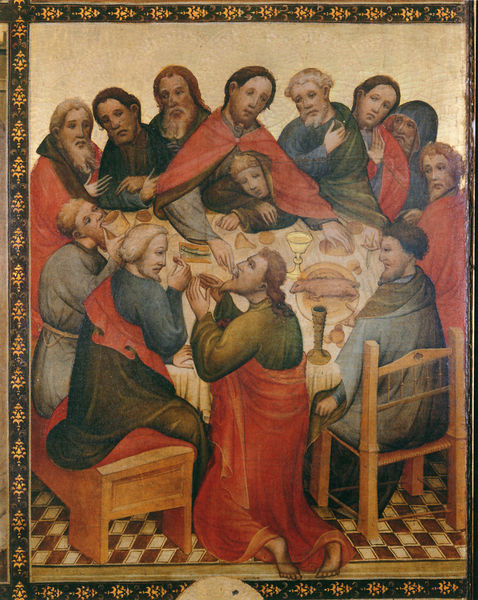
Titel: Goldene Tafel, Abendmahl (Innenseite des äußeren rechten Flügels)
Institution: Hannover, Niedersächsisches Landesmuseum
Schlagwörter: gemälde, mann, umhang, menschen, sitzen, männer, stuhl, tisch, rot, tier, malerei, bart, trinken, bibel, rahmen, schale, teller, bild, gesten, gewand, kelch, mantel, sitzend, bank, historienbild, essen, wein, brot, fleisch, lamm, schwein, knien, speisen, fisch, christus, jesus, christlich, abendmahl, jünger, kelche, goldgrund, apostel, ratte, teilen, mantek, bibek, sitzned